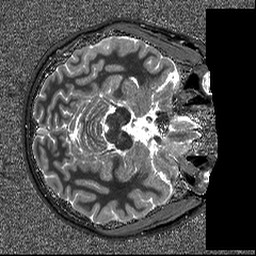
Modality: T1map
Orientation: axial
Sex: male